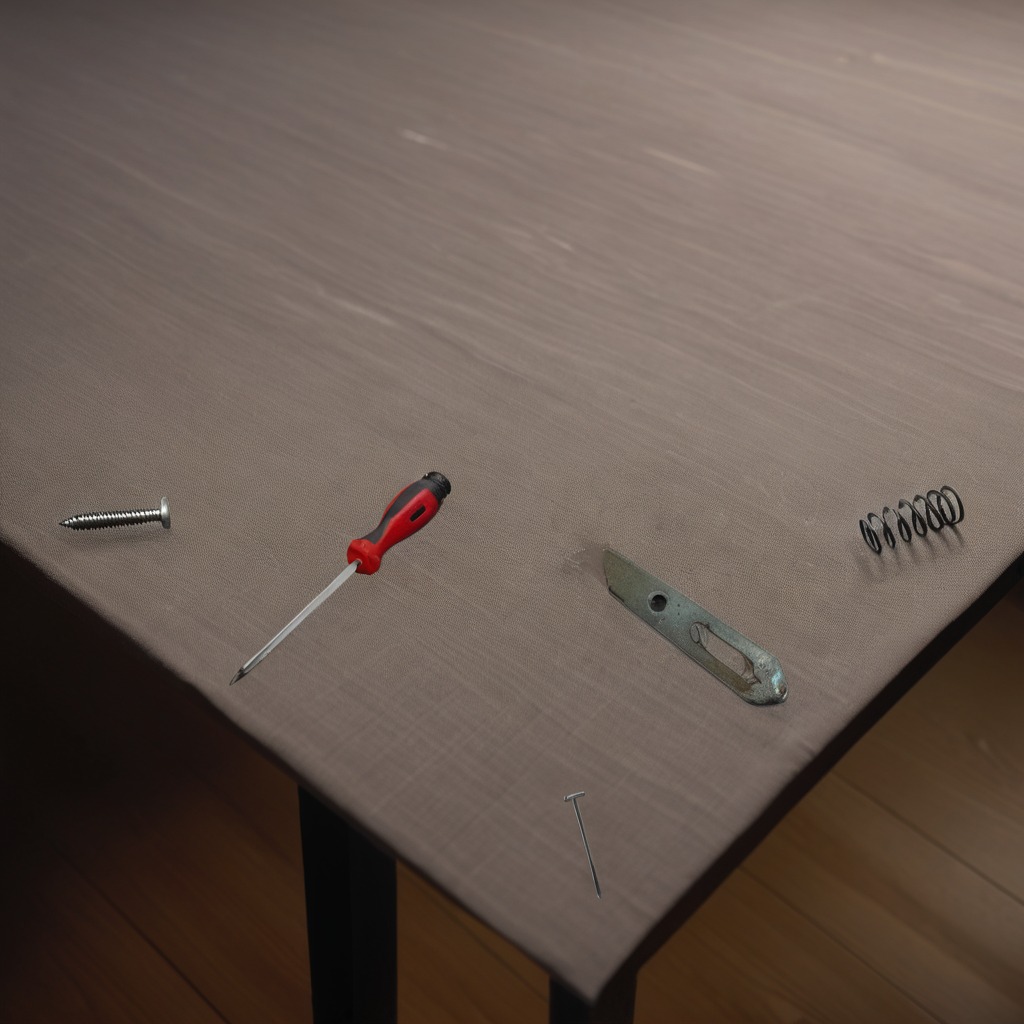
A utility knife, a metal machine screw, an iron nail, a coiled metal spring, and a screwdriver are lying on the wooden table.